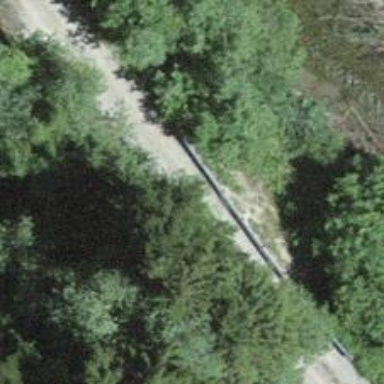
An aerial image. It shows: Unpaved service road.